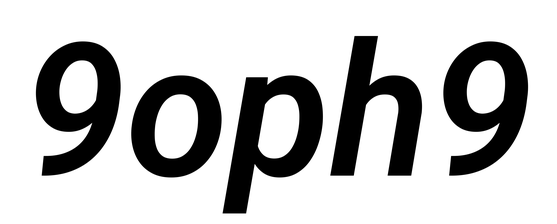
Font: Roboto-Italic_SemiBold_Italic